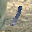
Label: 1